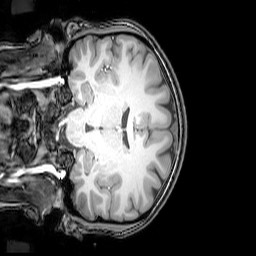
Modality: T1w
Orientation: coronal
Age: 25
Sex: female
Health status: healthy
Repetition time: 0.081 s
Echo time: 0.037 s